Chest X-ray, PA view. Patient: 25 years old, sex M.
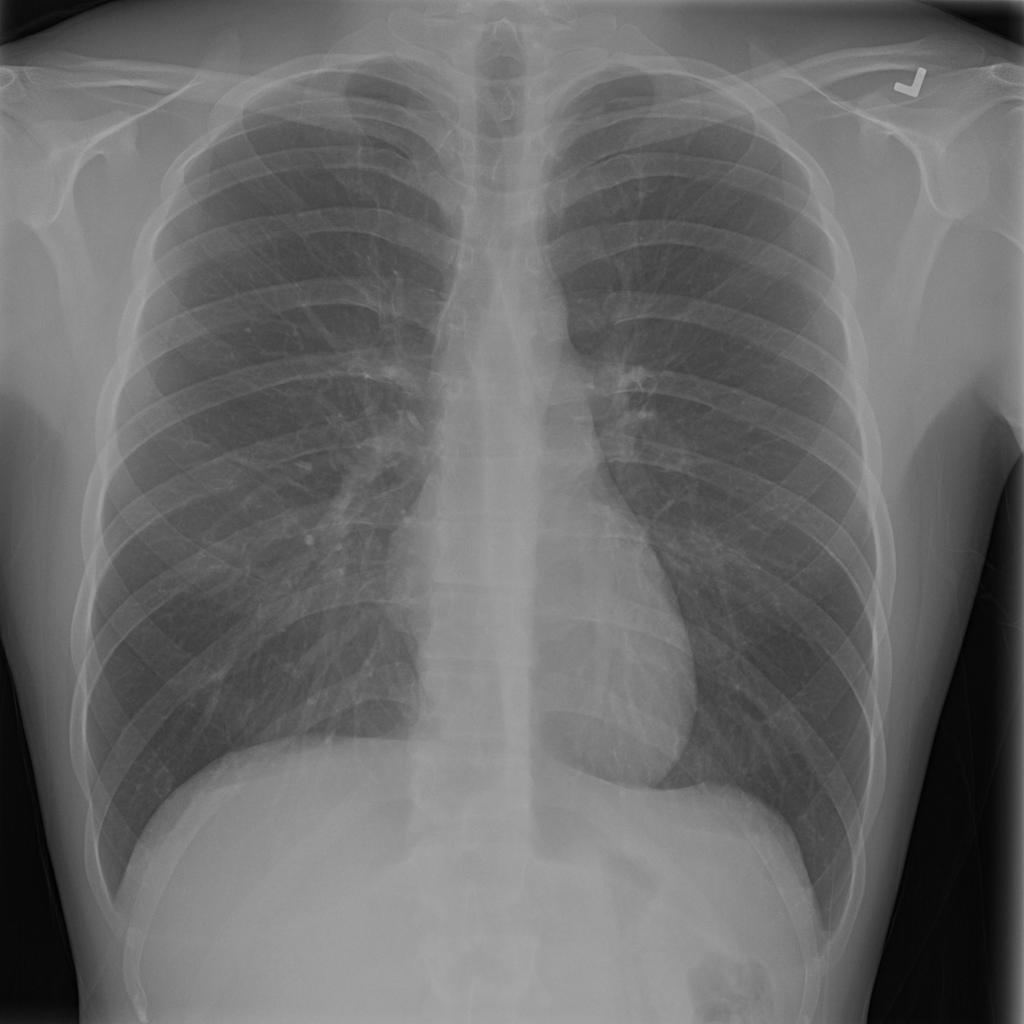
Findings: No Finding